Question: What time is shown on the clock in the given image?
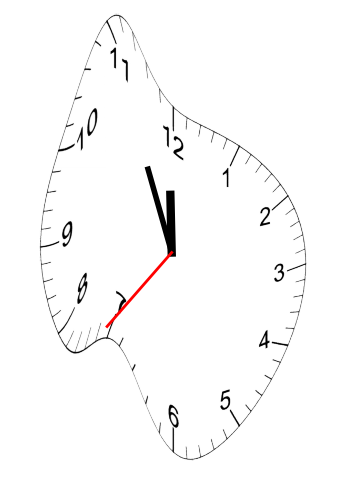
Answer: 11:55:36